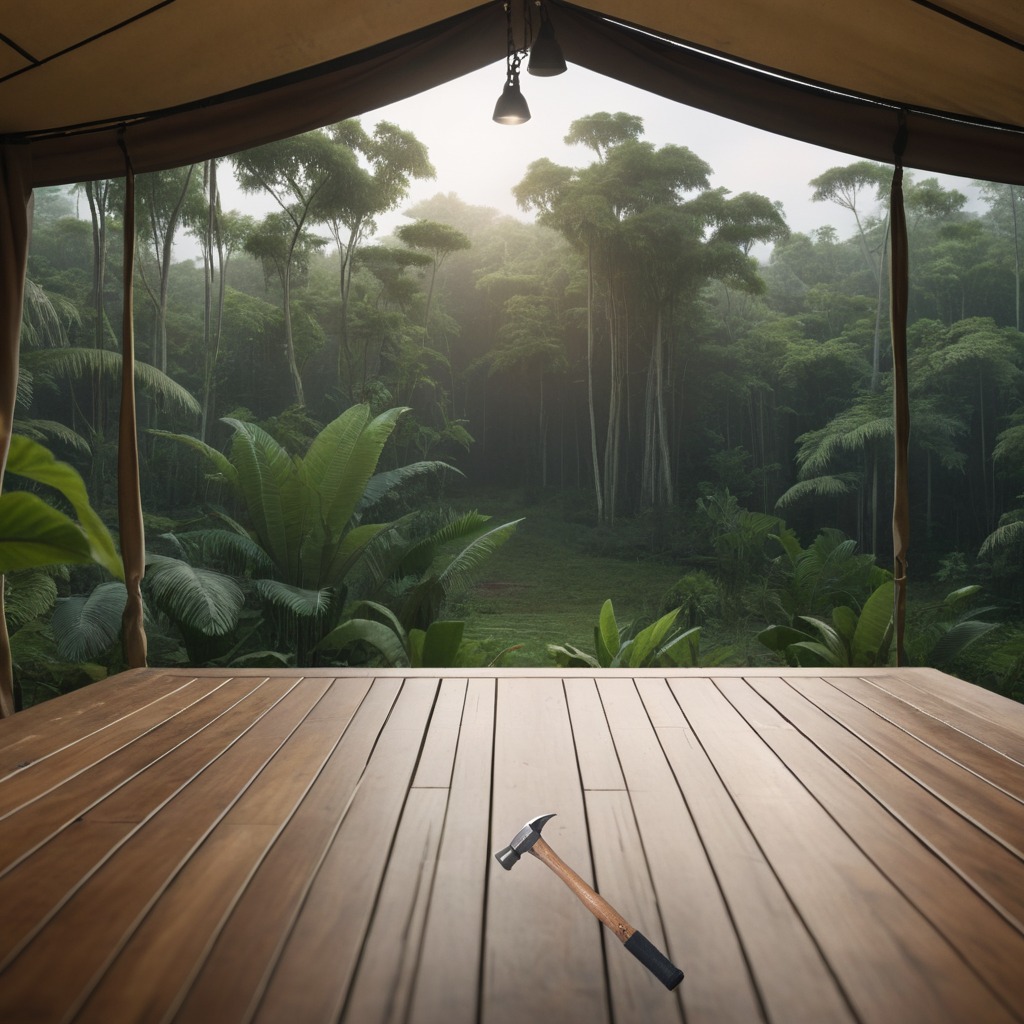
A hammer is lying on a clean wooden table inside a jungle field workshop tent humid ambient light worn but.